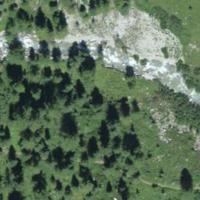
EUNIS habitat code: 43
Species observed at this site:
Anthus trivialis
Turdus philomelos
Gypaetus barbatus
Sylvia borin
Dendrocopos major
Anthus spinoletta
Turdus viscivorus
Jynx torquilla
Sylvia atricapilla
Spinus spinus
Phylloscopus collybita
Erithacus rubecula
Certhia familiaris
Sitta europaea
Phoenicurus ochruros
Nucifraga caryocatactes
Phoenicurus phoenicurus
Periparus ater
Motacilla cinerea
Troglodytes troglodytes
Pyrrhula pyrrhula
Ptyonoprogne rupestris
Carduelis carduelis
Turdus merula
Saxicola rubetra
Regulus regulus
Cinclus cinclus
Aquila chrysaetos
Motacilla alba